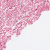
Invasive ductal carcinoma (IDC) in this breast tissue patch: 0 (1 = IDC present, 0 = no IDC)